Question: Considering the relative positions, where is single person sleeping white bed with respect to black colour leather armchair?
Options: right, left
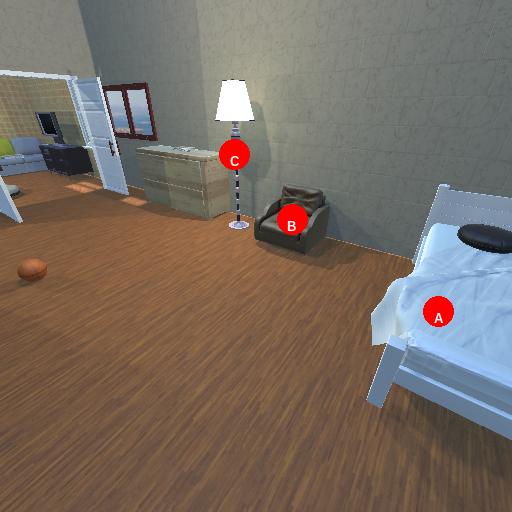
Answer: right